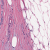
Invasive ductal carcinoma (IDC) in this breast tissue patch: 0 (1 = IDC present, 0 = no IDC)